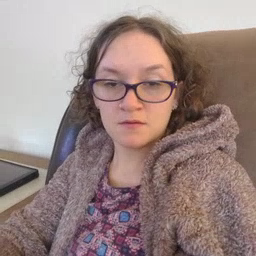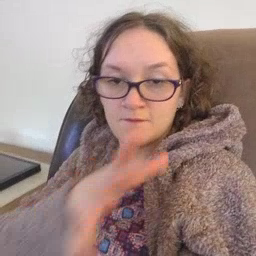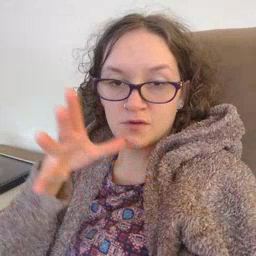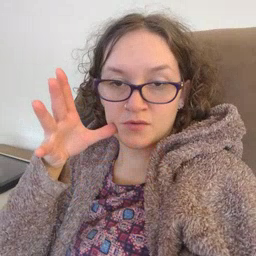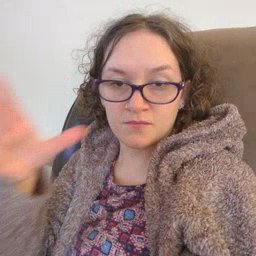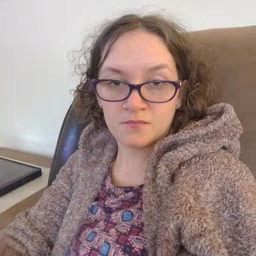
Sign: farm